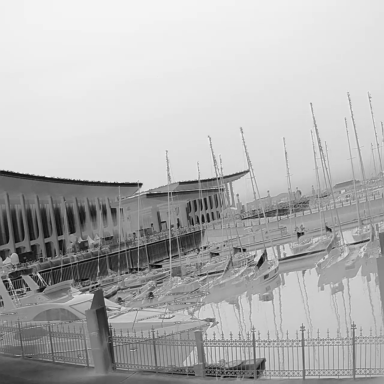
There are 16 objects shown in the infrared image, including seven canoes, and nine sailboats.